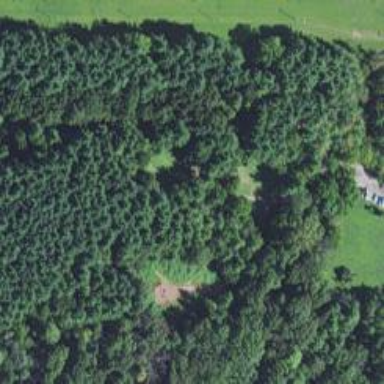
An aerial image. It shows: Disc golf course for leisure activity.